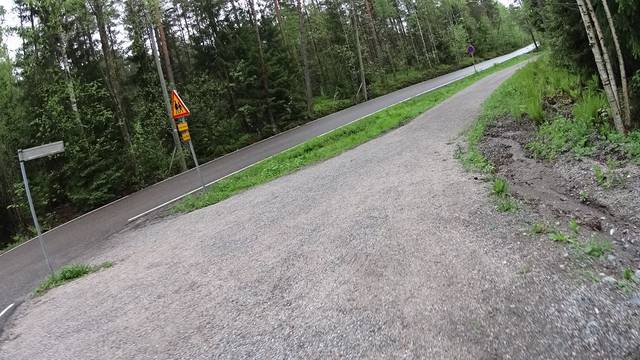
Region: Finland
Coordinates: 60.218, 24.724